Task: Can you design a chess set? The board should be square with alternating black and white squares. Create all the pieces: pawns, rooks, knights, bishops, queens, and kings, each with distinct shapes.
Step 2852:
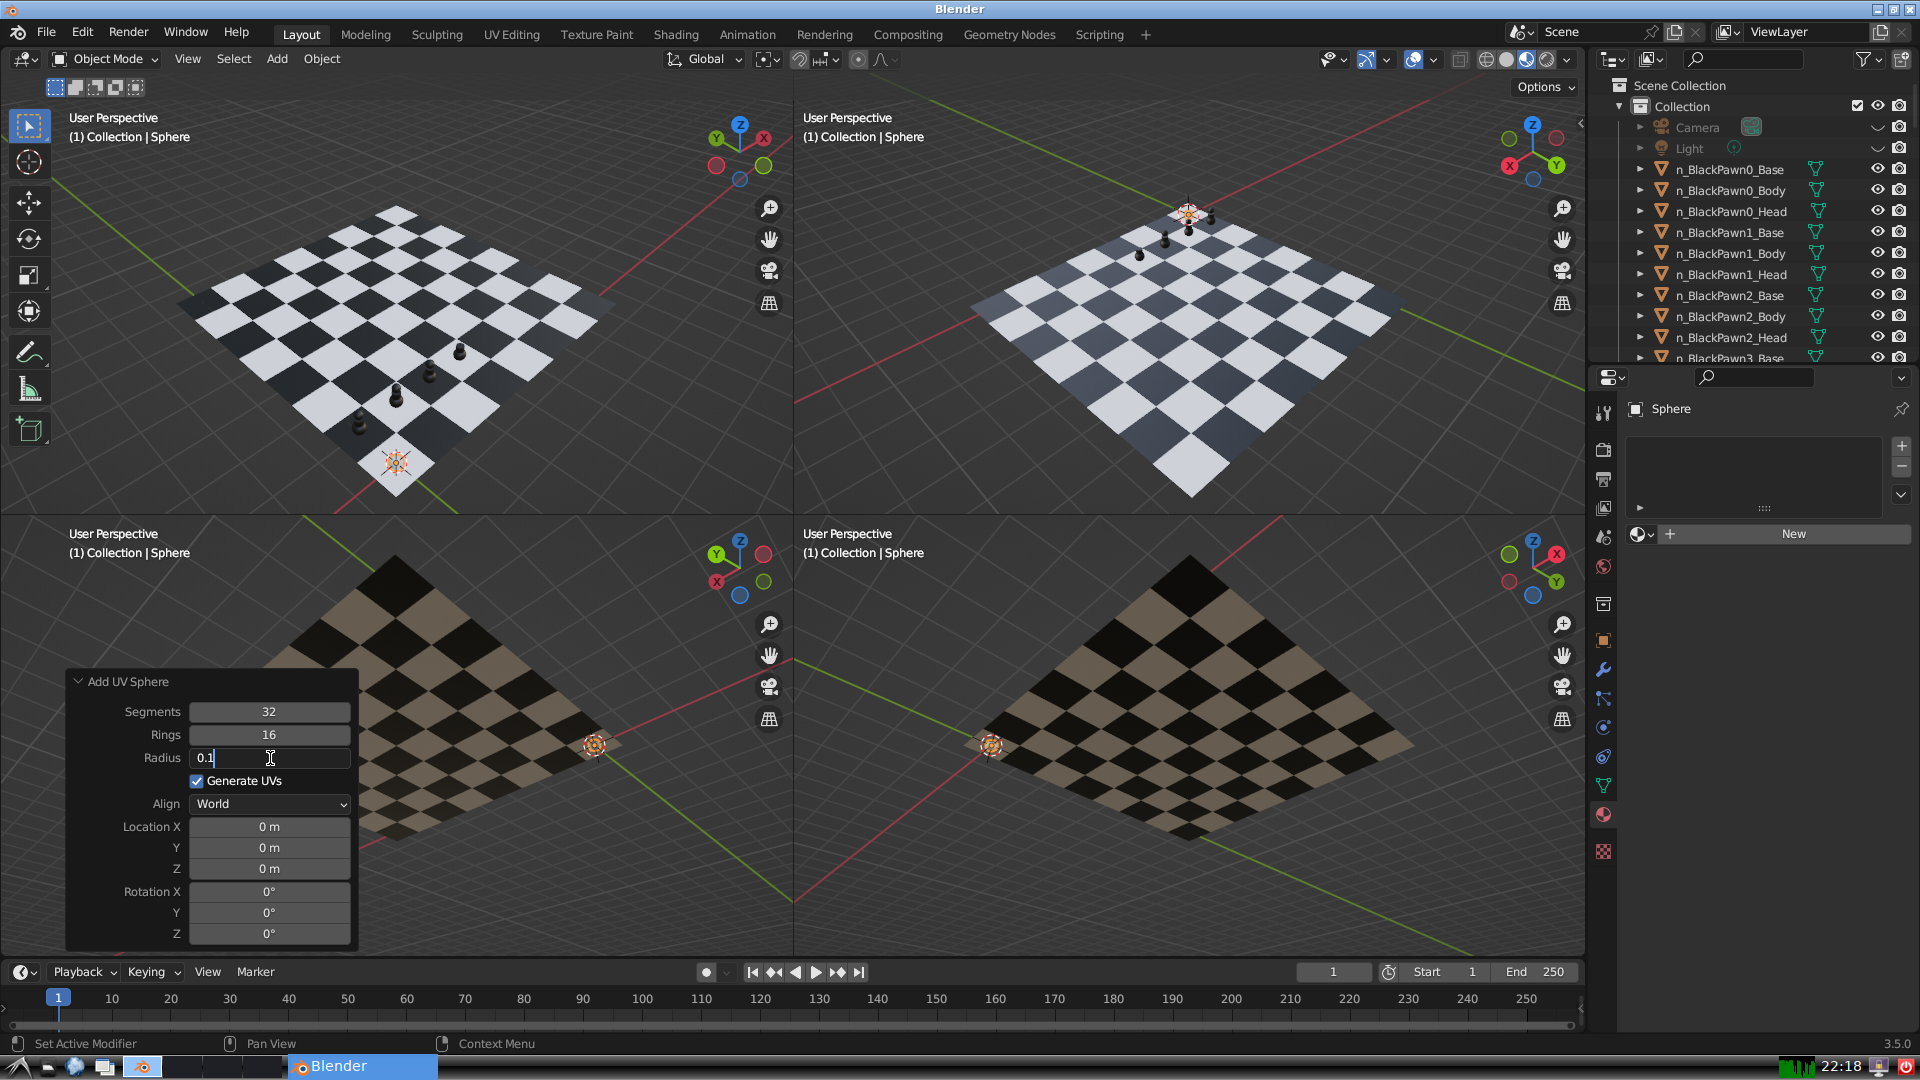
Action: {"key_press": ['Return']}